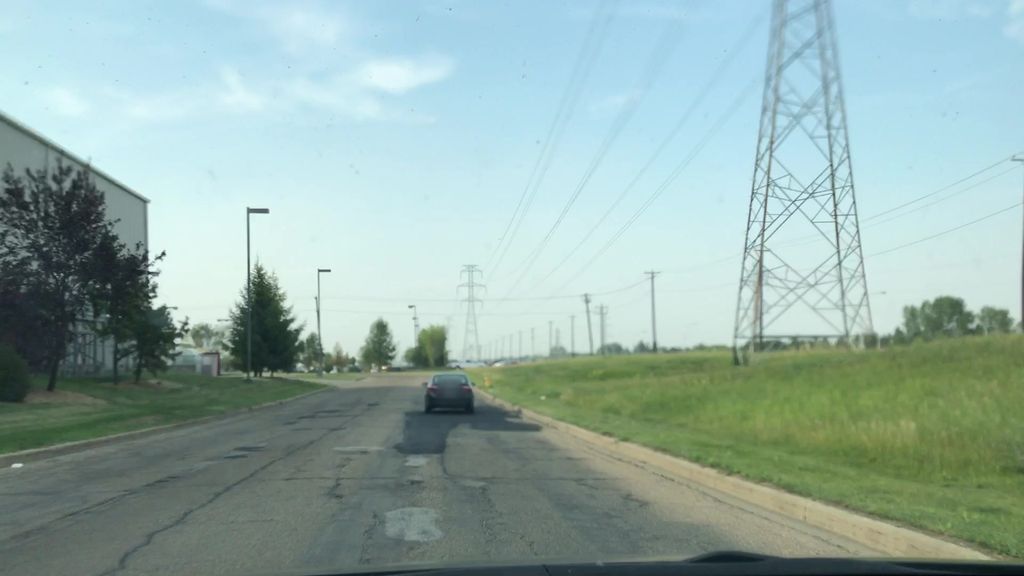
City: edmonton